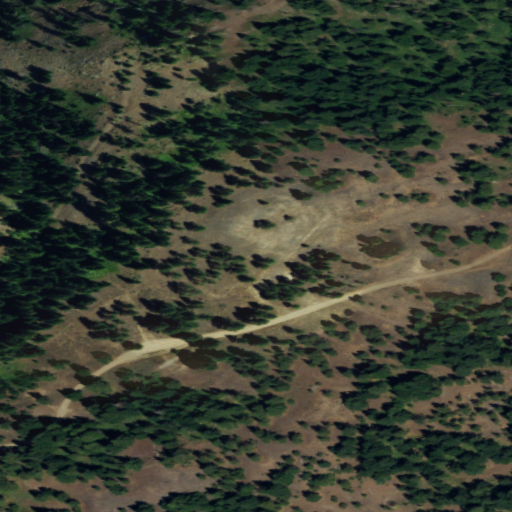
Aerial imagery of ridge(s) in Washington named Bethel Ridge containing evergreen forest, shrub, open development, low intensity development, and medium intensity development